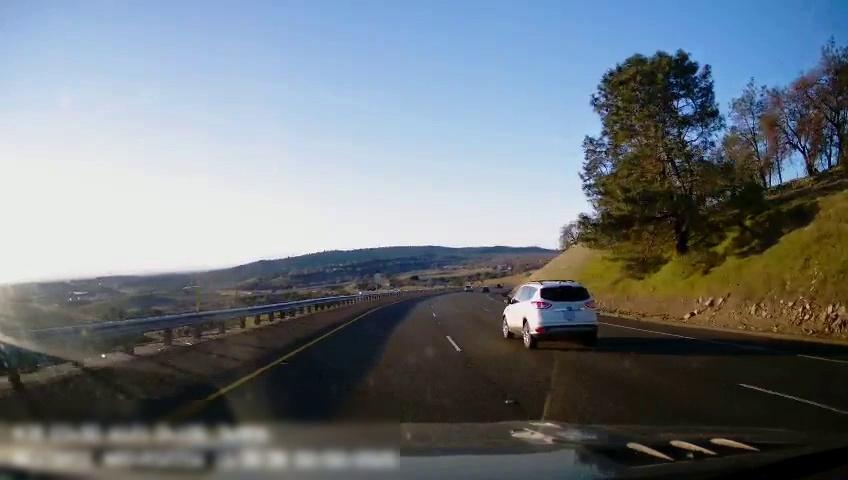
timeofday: Day
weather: Sunny
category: Drivable Space
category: Vehicles | SUV
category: Lanes | Current Lane
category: Lanes | Current Lane
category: Lanes | Alternate Lane
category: Lanes | Alternate Lane